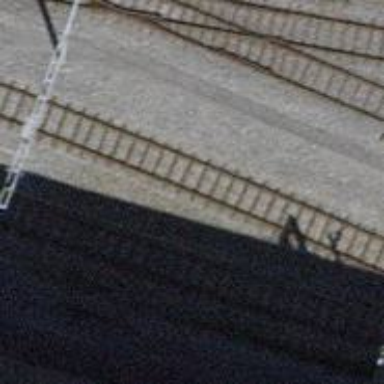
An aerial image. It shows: Single-track spur railway line.